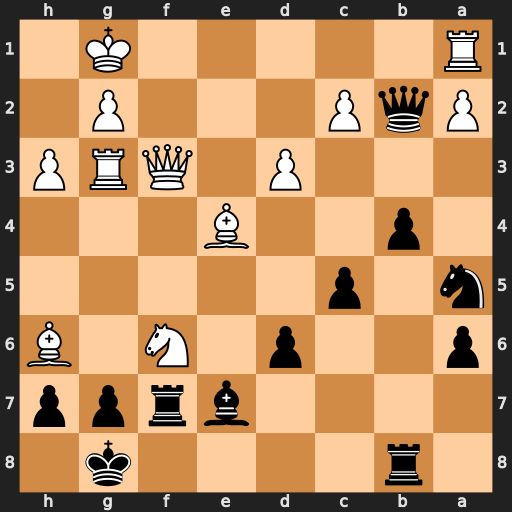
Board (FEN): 1r4k1/4brpp/p2p1N1B/n1p5/1p2B3/3P1QRP/PqP3P1/R5K1
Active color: b
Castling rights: -
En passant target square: -
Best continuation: Bxf6 Re1 Bd4+ Be3 Rxf3